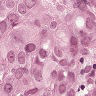
Metastatic tissue present: yes